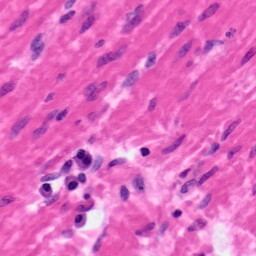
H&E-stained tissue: Pancreatic